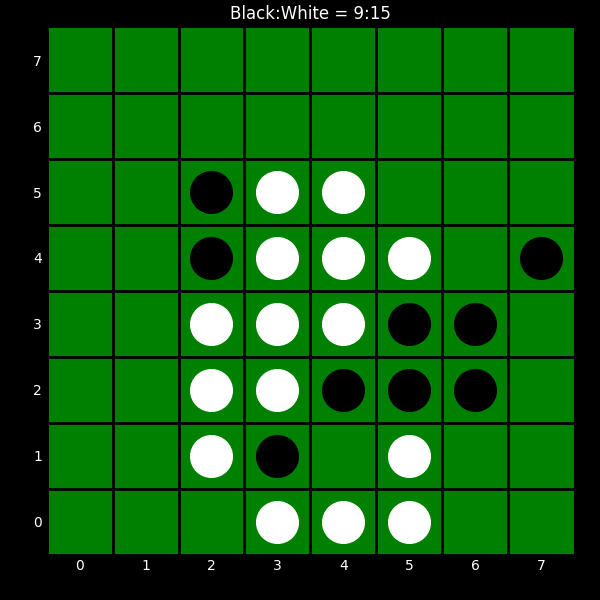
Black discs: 9
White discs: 15